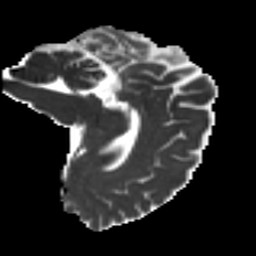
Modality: MD
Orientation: sagittal
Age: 35
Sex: male
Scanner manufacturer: ge
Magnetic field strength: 3 T
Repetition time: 7.8 s
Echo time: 0.0606 s